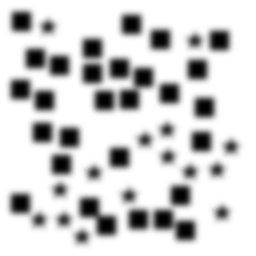
Squares: 29
Triangles: 0
Stars: 15
Total shapes: 44